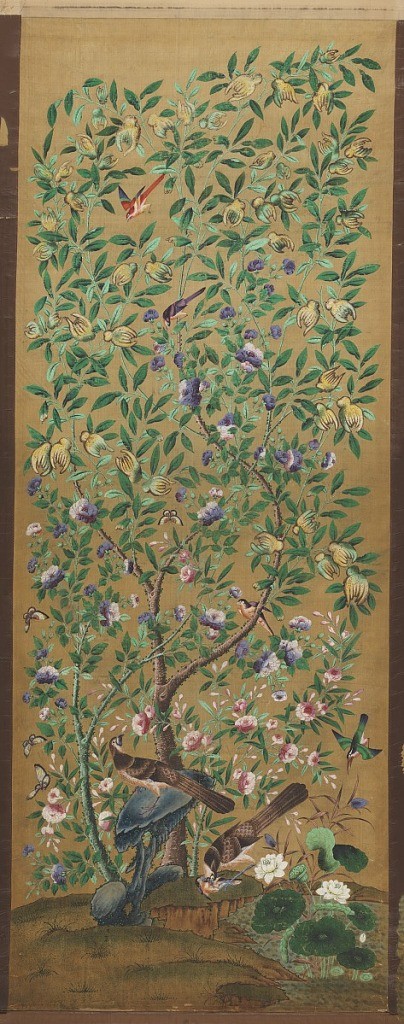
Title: Window shade and cornice
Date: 1850–1900
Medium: Hand painted silk, wood cornice
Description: Vining floral design typical of Chinese hand painted wallpapers. In foreground, strange rock formation amid grassy plateaus, waterlillies in pond at right, two large predatory birds amidst smaller birds, hummingbird and butterflies. Painted in bright polychrome color.